Field crop: maize
Growth stage: 1
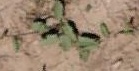
Species: convolvulus